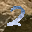
Label: 2